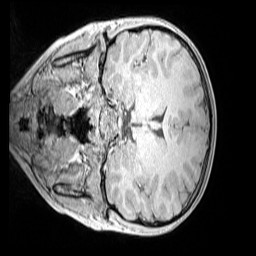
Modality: MP2RAGE
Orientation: coronal
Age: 10
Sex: female
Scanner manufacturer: siemens
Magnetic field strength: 3 T
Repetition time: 4 s
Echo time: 0.00299 s